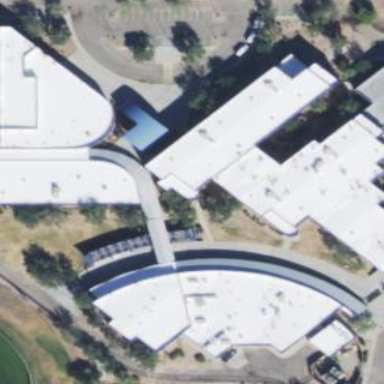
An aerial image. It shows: View of roof of building.